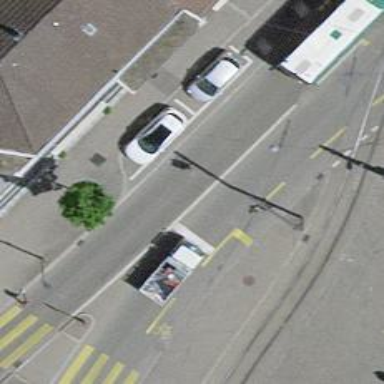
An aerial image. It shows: Road with traffic signals.